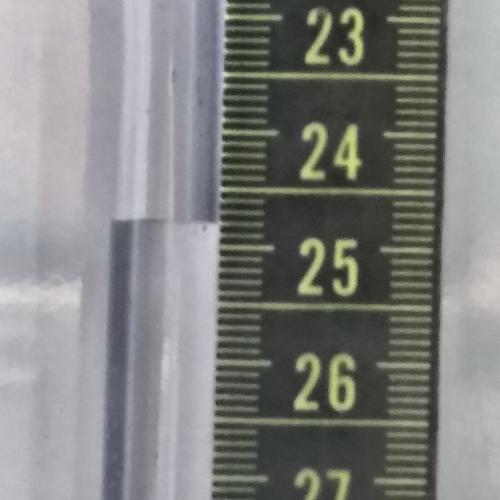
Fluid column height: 24.8 cm